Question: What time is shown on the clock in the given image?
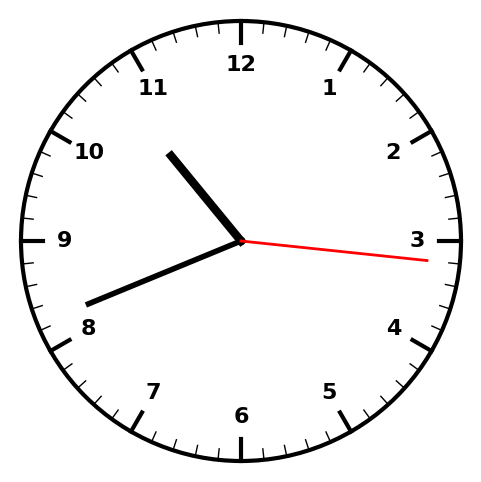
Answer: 10:41:16